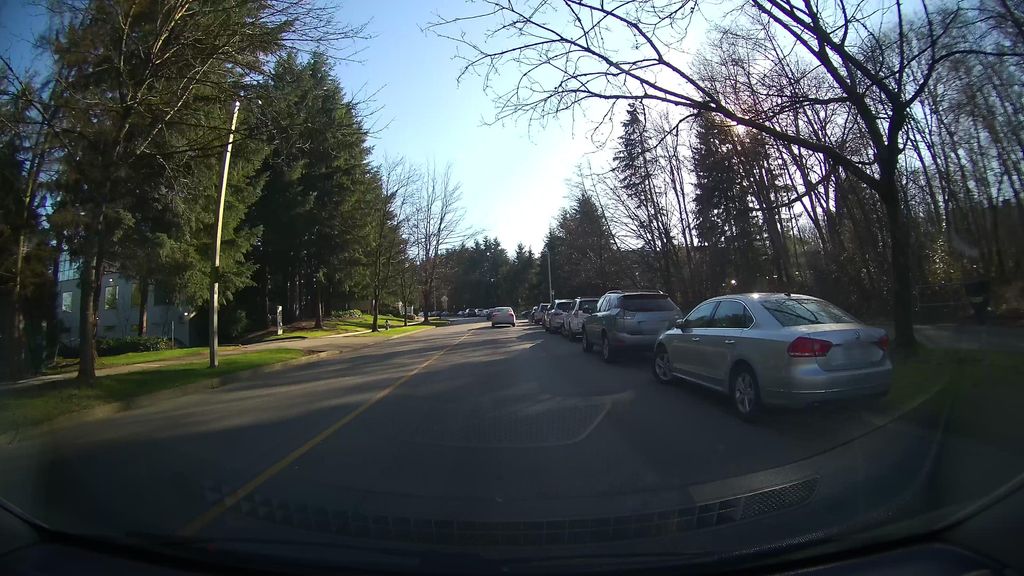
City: vancouver